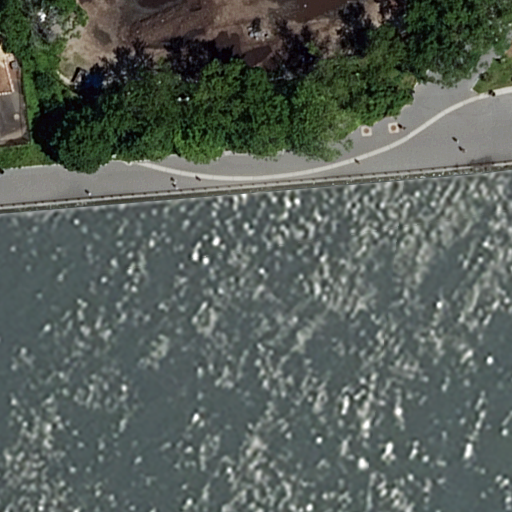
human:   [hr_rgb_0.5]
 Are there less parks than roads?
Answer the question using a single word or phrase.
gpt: no

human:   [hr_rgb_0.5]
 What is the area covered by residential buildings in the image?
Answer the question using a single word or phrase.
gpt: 0m2

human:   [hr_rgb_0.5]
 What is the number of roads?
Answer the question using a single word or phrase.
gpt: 1

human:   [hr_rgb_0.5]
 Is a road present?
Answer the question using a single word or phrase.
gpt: yes

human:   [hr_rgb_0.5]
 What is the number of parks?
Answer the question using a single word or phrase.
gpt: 1

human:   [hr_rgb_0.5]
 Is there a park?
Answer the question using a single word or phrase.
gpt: yes

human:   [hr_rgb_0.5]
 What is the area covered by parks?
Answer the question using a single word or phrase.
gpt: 4644m2

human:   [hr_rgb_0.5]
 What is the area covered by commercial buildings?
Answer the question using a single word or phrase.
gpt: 0m2

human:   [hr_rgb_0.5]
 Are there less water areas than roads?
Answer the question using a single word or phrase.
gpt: no

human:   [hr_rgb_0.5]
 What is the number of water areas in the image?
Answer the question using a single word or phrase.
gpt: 1

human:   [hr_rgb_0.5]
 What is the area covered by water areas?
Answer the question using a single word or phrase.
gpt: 6813m2

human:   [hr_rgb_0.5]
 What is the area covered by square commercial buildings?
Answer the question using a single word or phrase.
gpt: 0m2

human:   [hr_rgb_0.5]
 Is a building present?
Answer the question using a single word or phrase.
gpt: no

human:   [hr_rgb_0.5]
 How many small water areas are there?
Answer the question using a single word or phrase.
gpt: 0

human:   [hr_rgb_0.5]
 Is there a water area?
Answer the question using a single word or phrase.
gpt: yes

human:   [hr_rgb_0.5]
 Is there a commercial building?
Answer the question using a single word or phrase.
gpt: no

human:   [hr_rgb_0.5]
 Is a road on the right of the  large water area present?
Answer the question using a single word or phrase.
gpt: no

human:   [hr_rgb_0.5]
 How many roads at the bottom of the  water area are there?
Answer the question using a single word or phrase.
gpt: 0

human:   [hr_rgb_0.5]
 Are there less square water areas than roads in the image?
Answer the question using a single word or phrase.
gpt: yes

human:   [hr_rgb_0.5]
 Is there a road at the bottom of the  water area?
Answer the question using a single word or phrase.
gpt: no

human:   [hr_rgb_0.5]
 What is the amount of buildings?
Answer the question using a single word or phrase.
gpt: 0

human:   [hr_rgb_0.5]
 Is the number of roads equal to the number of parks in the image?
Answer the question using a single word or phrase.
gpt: yes

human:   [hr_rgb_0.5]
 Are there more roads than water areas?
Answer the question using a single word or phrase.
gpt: no

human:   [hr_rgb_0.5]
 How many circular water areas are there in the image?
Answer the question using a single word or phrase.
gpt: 0

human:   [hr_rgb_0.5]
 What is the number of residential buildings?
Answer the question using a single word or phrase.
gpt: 0

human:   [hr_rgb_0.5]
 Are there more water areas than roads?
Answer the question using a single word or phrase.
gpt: no

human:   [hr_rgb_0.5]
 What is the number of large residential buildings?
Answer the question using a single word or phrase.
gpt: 0

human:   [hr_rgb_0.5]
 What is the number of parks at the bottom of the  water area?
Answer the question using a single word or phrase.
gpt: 0

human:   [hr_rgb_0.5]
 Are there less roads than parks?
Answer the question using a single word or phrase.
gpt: no

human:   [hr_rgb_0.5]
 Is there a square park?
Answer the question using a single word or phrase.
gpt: no

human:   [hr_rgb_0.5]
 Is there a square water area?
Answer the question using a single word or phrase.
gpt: no

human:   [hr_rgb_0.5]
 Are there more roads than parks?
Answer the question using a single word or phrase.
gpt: no

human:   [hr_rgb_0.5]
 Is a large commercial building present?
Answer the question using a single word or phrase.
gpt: no

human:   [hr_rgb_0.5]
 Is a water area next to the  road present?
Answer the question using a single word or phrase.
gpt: yes

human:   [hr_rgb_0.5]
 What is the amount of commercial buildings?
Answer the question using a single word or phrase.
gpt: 0

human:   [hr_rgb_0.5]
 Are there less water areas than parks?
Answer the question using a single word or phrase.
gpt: no

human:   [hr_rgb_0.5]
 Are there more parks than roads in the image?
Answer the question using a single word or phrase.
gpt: no

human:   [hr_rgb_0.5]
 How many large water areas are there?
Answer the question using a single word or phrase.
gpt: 1

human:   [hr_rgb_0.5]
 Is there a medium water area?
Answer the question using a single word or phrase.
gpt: no

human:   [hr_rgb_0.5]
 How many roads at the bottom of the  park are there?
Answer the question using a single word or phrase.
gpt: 1

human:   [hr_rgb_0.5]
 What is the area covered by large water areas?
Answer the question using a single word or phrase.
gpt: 6813m2

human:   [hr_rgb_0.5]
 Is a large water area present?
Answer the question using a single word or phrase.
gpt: yes

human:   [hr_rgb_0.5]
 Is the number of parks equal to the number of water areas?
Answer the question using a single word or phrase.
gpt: yes

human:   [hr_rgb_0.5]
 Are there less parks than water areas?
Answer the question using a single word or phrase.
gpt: no

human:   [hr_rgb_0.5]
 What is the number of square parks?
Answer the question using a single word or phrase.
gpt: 0

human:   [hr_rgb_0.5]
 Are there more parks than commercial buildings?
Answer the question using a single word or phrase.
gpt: yes

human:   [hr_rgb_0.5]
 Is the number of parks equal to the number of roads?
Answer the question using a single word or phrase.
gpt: yes

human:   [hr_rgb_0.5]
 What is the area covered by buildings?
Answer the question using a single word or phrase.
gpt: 0m2

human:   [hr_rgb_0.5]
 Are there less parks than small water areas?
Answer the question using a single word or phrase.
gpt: no

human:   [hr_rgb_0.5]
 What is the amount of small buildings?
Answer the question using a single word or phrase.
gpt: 0

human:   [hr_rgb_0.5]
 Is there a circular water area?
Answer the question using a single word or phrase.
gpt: no

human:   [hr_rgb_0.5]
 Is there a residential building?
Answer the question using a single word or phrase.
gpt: no

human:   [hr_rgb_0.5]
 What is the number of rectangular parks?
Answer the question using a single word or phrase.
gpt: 1

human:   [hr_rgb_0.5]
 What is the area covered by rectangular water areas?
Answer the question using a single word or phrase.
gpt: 6813m2

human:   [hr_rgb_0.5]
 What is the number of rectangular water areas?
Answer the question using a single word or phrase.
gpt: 1

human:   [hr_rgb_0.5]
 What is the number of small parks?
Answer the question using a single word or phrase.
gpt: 0

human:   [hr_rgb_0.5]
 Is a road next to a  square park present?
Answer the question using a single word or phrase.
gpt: no

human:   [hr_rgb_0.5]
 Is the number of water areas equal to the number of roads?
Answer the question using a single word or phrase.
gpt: yes

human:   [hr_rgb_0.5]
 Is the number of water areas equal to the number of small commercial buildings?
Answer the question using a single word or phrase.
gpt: no

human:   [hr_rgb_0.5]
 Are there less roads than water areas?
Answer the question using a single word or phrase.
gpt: no

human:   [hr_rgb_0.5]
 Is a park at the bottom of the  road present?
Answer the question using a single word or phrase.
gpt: no

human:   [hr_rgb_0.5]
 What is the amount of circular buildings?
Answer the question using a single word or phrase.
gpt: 0

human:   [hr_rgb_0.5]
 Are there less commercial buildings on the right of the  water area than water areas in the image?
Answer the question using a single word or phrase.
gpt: yes

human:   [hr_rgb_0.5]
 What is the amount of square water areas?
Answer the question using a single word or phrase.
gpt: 0